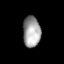
Tissue: prostate
Cell type: T cells
Senescence score: 0.2492
Nuclear area (px): 537
Mean DAPI intensity: 158.371